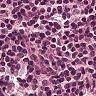
Metastatic tissue present: no